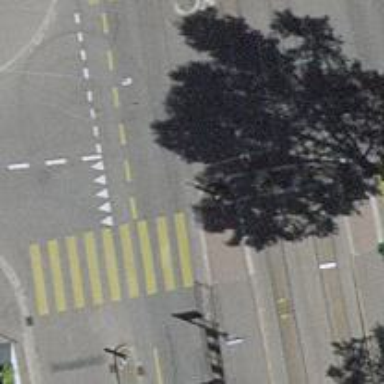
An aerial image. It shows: Asphalt road with primary highway designation. It includes separate cycle lane and sidewalk.